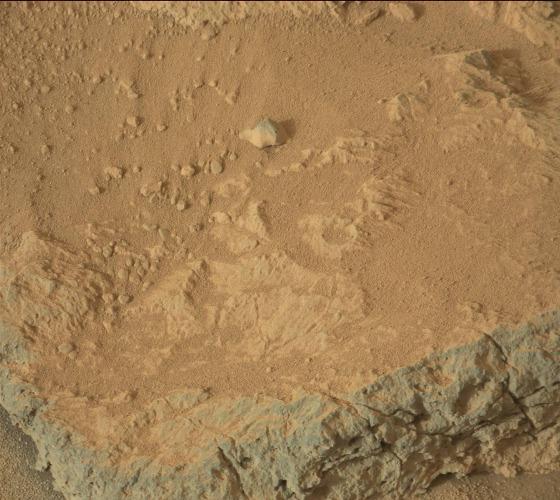
Terrain classes present: Bedrock, Gravel / Sand / Soil, Rock